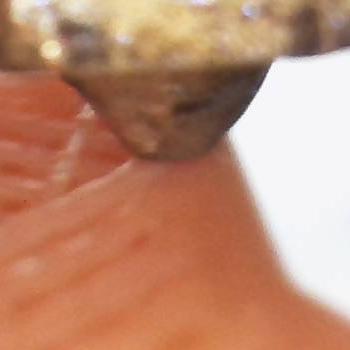
Flow rate: 162%